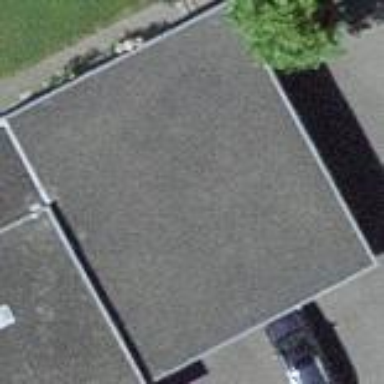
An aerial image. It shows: Group of garages.